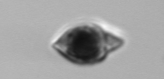
Label: Amphidinium